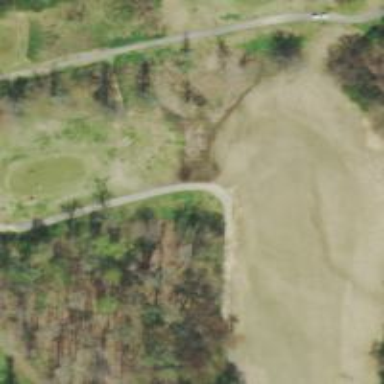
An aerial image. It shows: Grassy area designated as golf fairway.